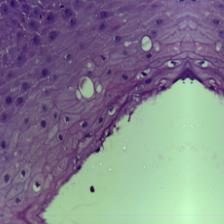
Diagnosis: OSCC